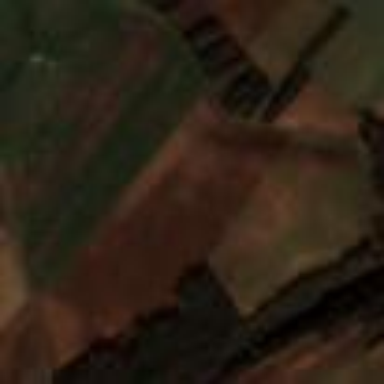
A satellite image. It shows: Farmland where barley is grown.